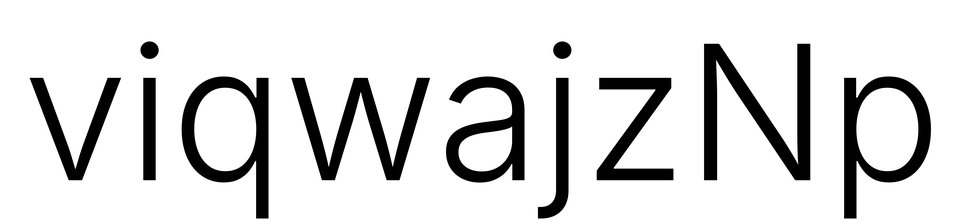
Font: Inter_Light